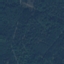
Label: Forest